Question: My friend wanted a website for his rap group, so I installed wordpress with the GamePress theme for him since its pretty easy to update and manage with little web design experience
]
He wants that gray part underneath the red menu navigation removed, but doesn't know how, he asked me and i have no clue.. i told him to post a question online but he said its fine like it is but I think it might look better without it and was hoping to figure out how to remove it so I could show him
If you need the source code from the website, it's legendaryhammers.com
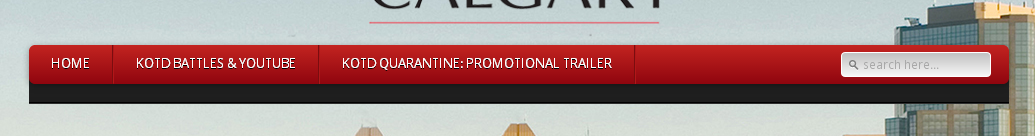
Answer: Use web inspector or firebug in your browser. For example, in Chrome right click on the gray bar and click inspect element. This will show you the code and allow you to modify it (although it's not permanent). Once you've found the right modifications, you can change it in the theme file.
Clue - that bar is probably in 'header.php'.